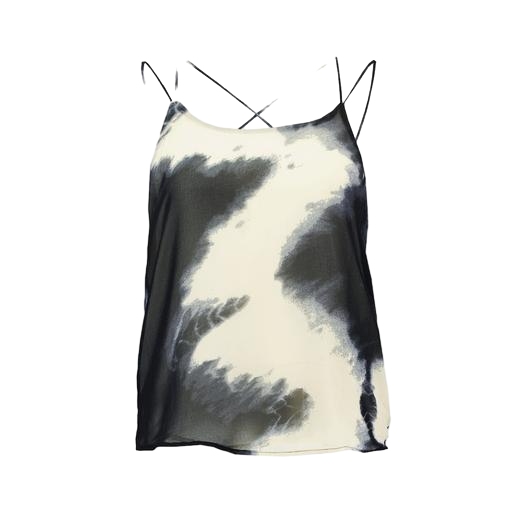
black and white tank top, black dry dye tank top, white tie-dye leather top, white background